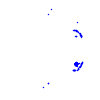
Particle: pion